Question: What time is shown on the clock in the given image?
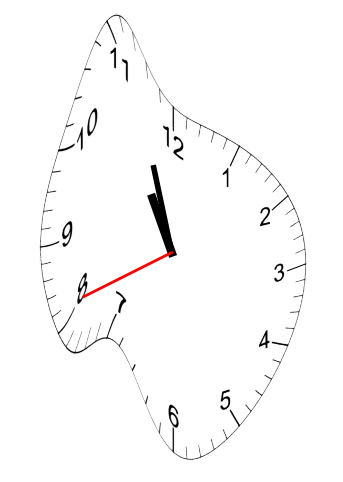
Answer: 10:56:41